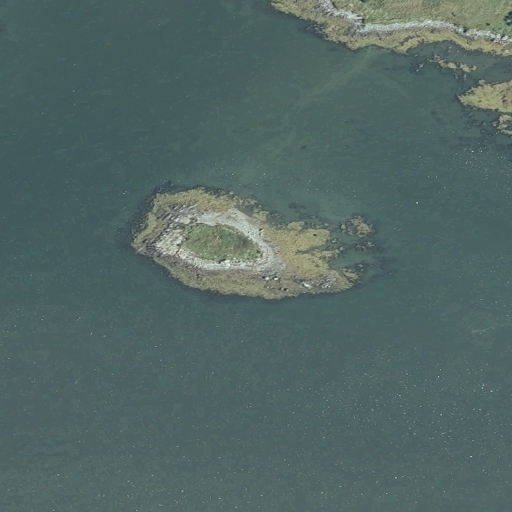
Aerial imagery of island in Maine named Mouse Island containing open water, herbaceous wetlands, grassland, and barren land